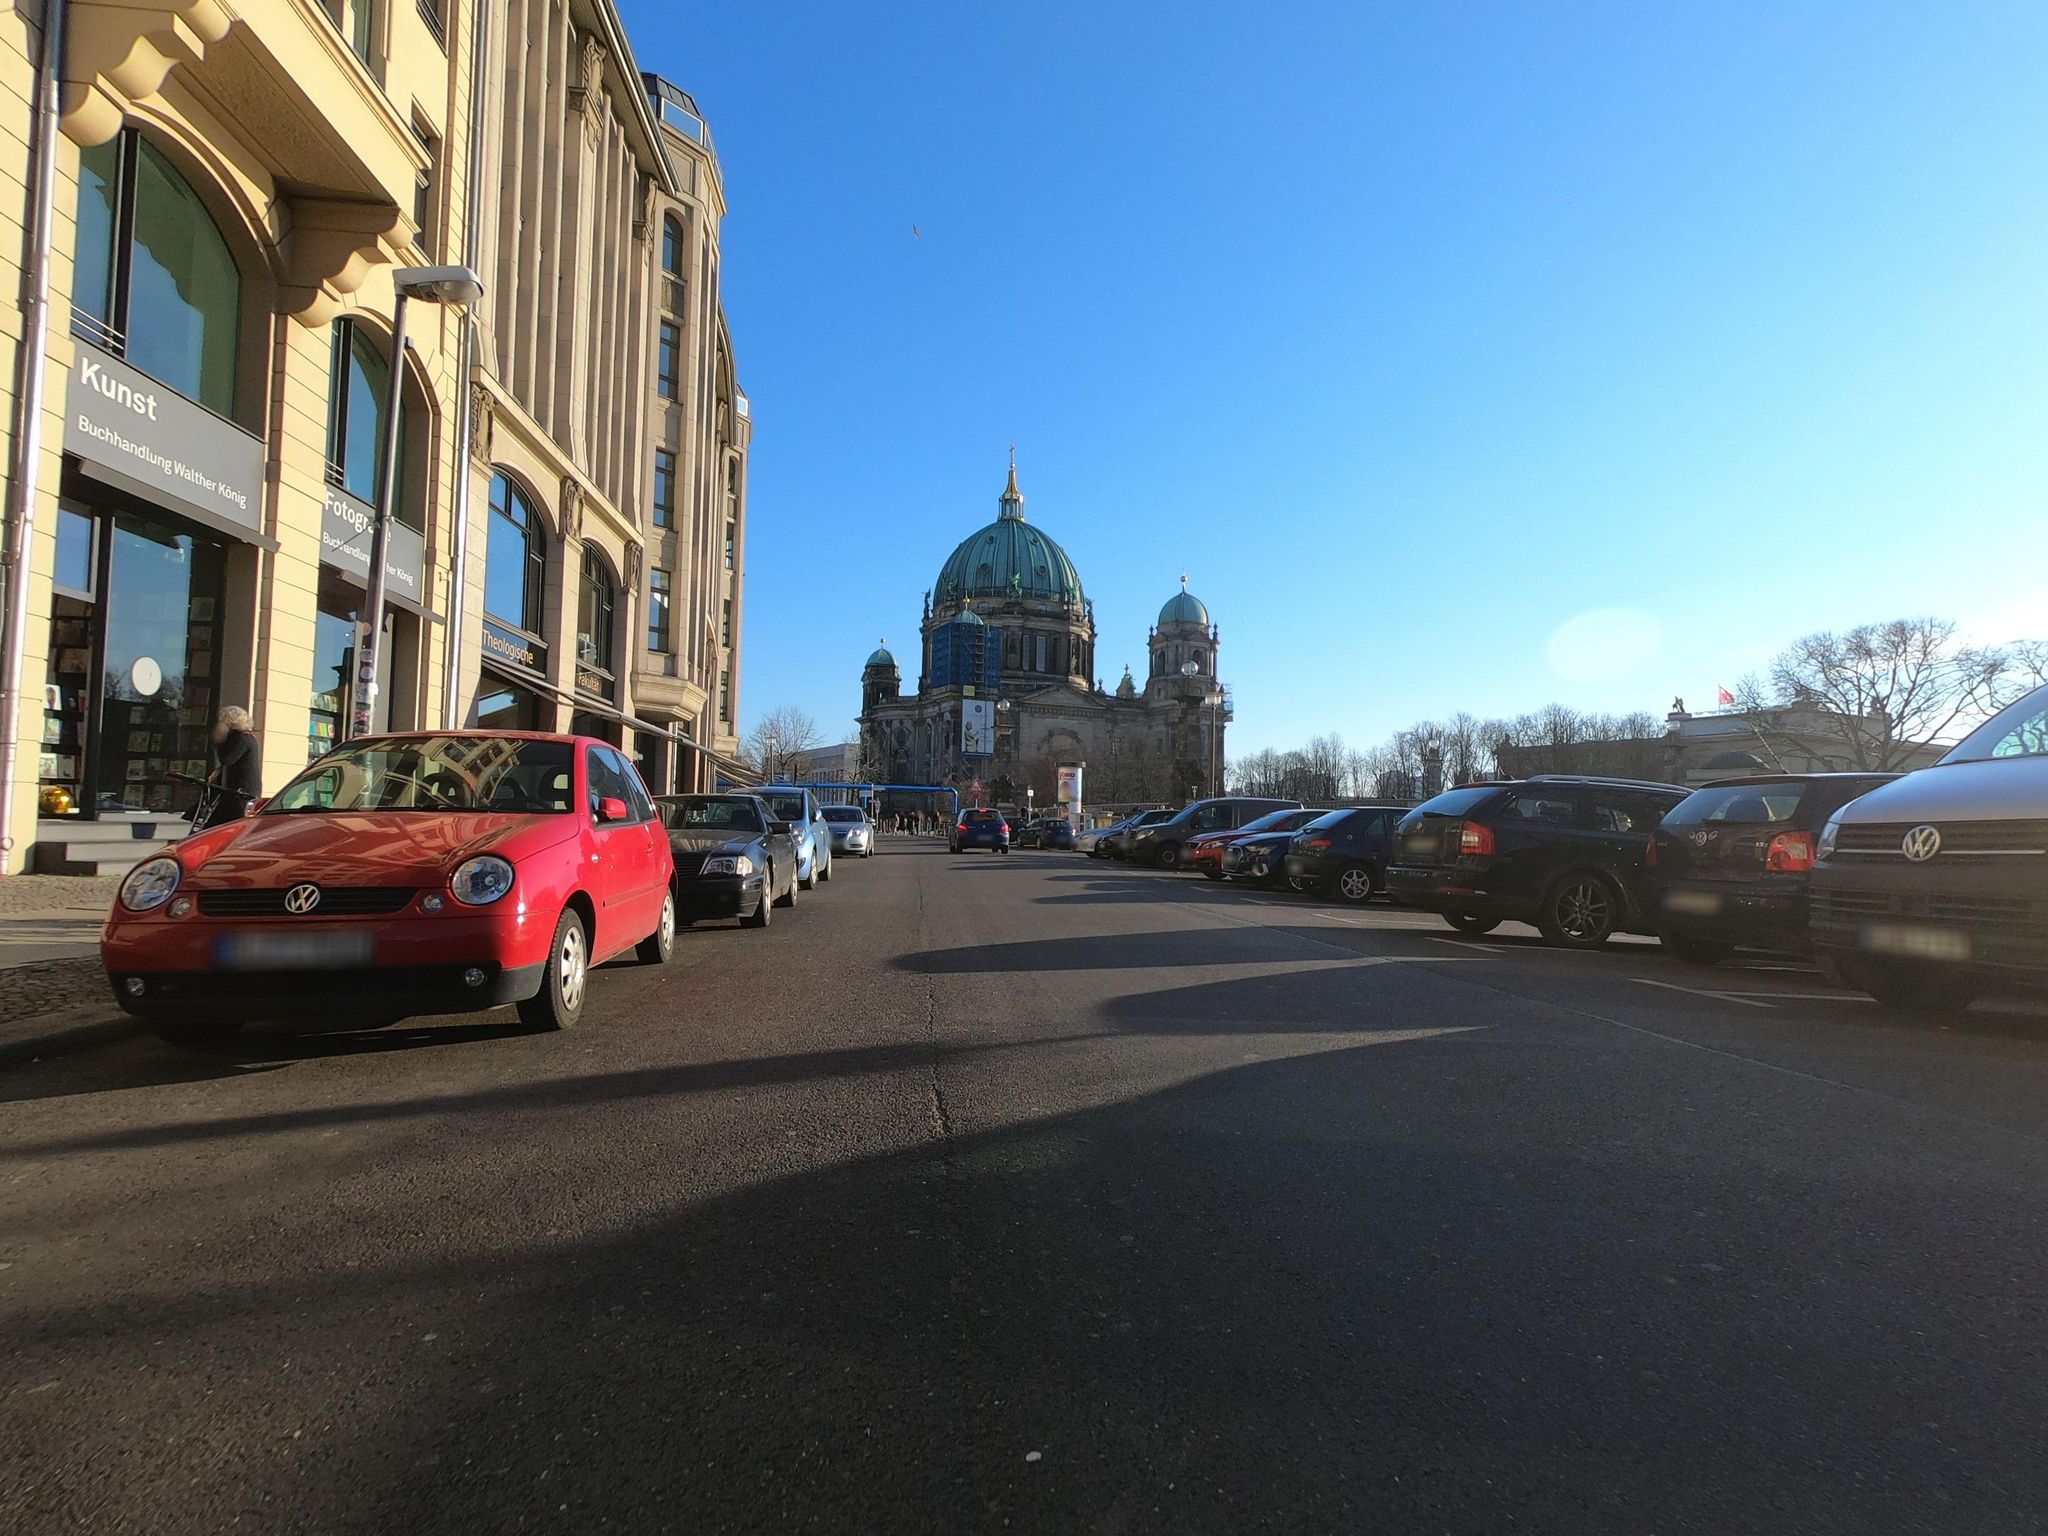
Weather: clear
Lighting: day
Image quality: good
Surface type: driving surface
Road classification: tertiary
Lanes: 1
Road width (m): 12.2
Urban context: urban centre
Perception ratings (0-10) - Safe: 6.78, Lively: 7.72, Beautiful: 4.68, Boring: 3.92, Depressing: 1.42, Wealthy: 8.5